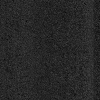
Atmospheric dust classification: dusty